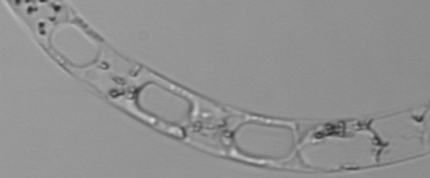
Label: Eucampia